【题型】选择题　【知识点】函数　【难度】easy
已知 \(a > 0\)，\(a \neq 1\)，则函数 \(y = \log_a\left(x + \dfrac{1}{a}\right)\) 的图象一定经过（\quad）

\begin{itemize}
    \item[A.] 第一、二象限
    \item[B.] 第二、三象限
    \item[C.] 第三、四象限
    \item[D.] 第一、四象限
\end{itemize}
【解答】
\textbf{【答案】} C

\vspace{0.5em}

\textbf{【分析】} 分类讨论 \(a\) 的取值范围，结合函数图象的平移变换，即可求得答案。

\vspace{0.5em}

\textbf{【详解】} 对于 \(y = \log_a\left(x + \dfrac{1}{a}\right)\)，当 \(x = 0\) 时，
\[
y = \log_a\left(0 + \dfrac{1}{a}\right) = -1,
\]

当 \(0 < a < 1\) 时，\(\dfrac{1}{a} > 1\)，将 \(y = \log_a x\) 的图象向左平移 \(\dfrac{1}{a}\) 个单位，即得 \(y = \log_a\left(x + \dfrac{1}{a}\right)\) 的图象，

此时 \(y = \log_a\left(x + \dfrac{1}{a}\right)\) 的图象过第二、三、四象限；

当 \(a > 1\) 时，\(0 < \dfrac{1}{a} < 1\)，将 \(y = \log_a x\) 的图象向左平移 \(\dfrac{1}{a}\) 个单位，即得 \(y = \log_a\left(x + \dfrac{1}{a}\right)\) 的图象，

此时图象过第一、三、四象限；

综合可知函数 \(y = \log_a\left(x + \dfrac{1}{a}\right)\) 的图象一定经过第三、四象限，

故选：C
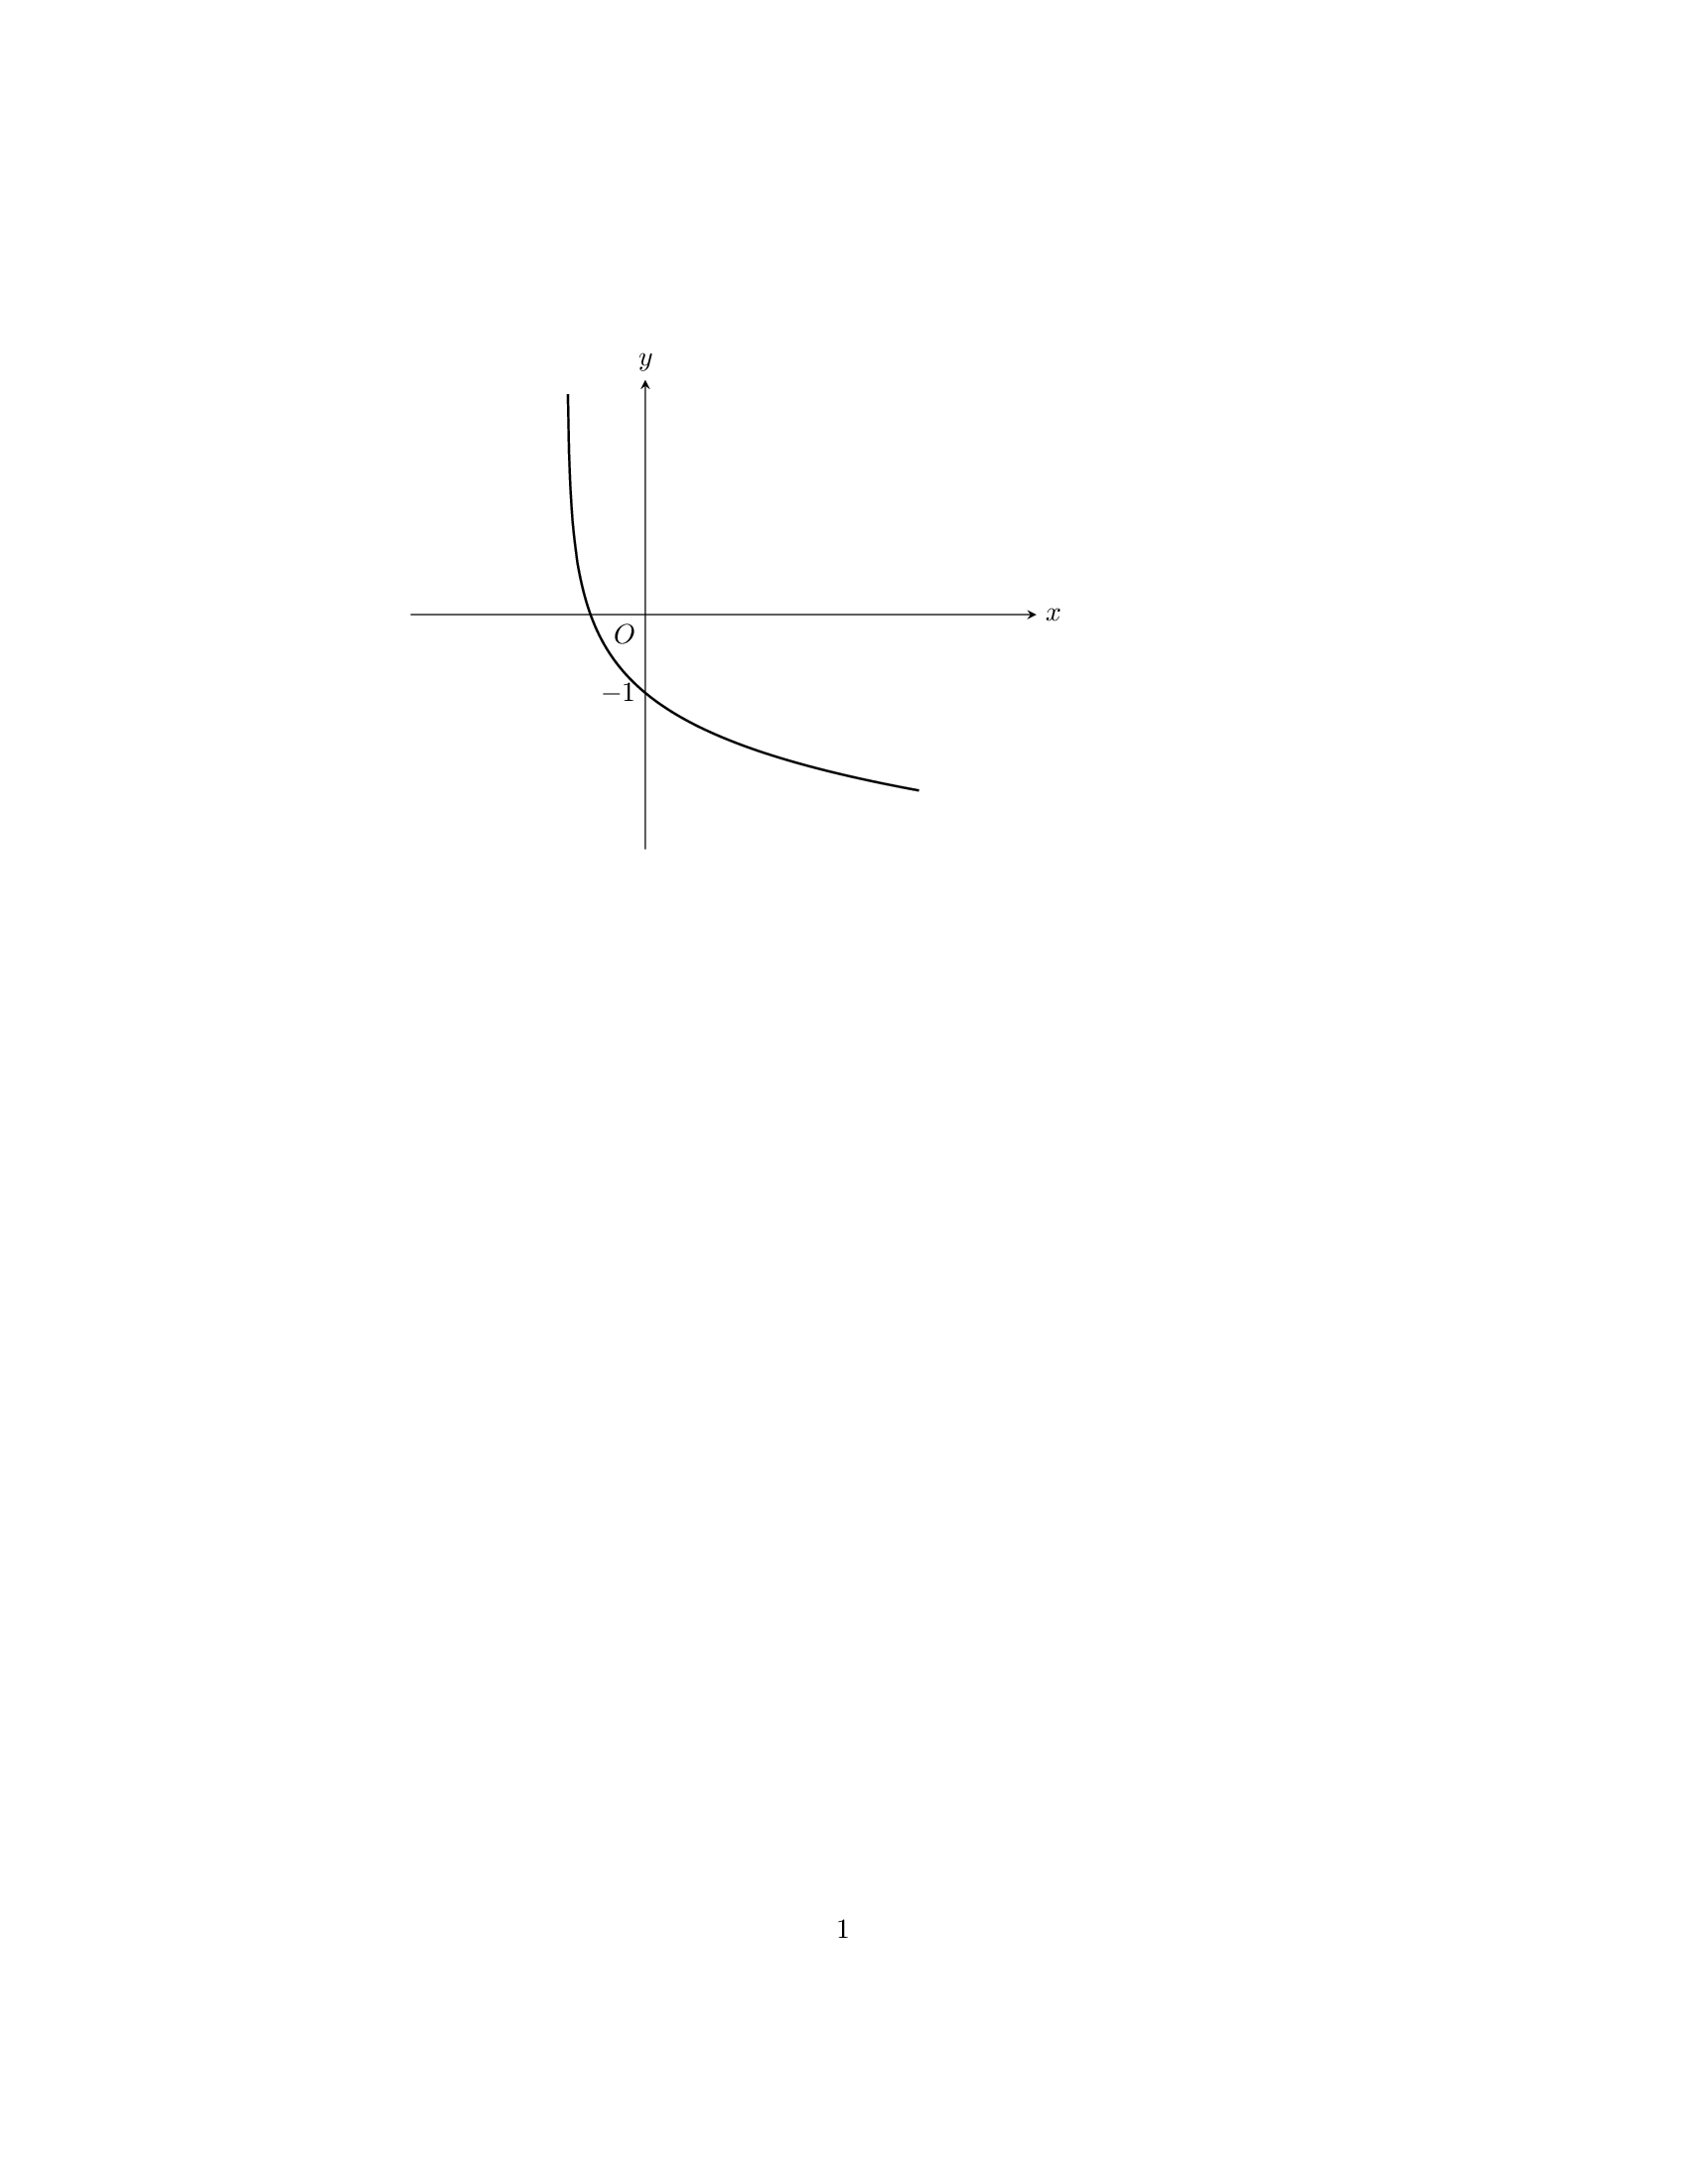
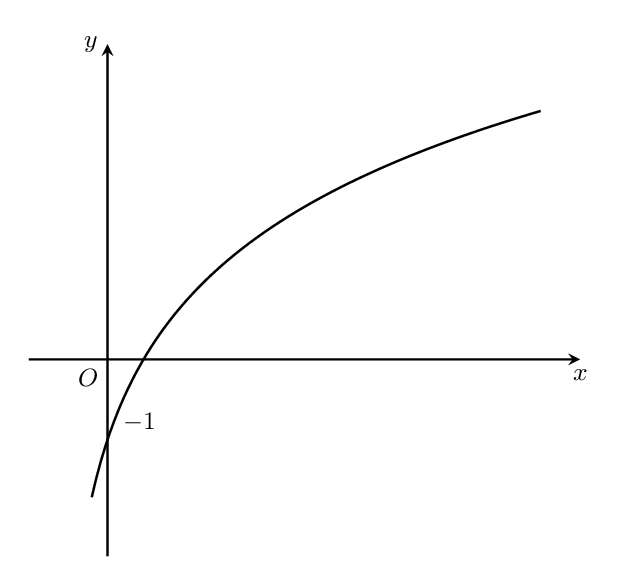